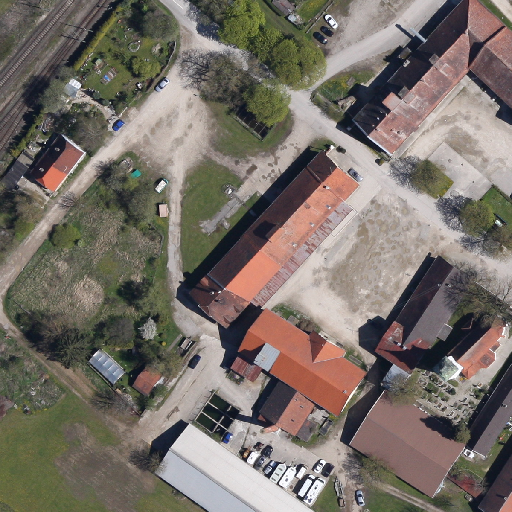
Referring expression: truck